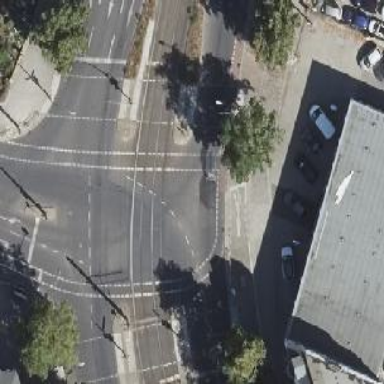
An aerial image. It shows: Tram level crossing on railway.